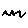
Label: zigzag